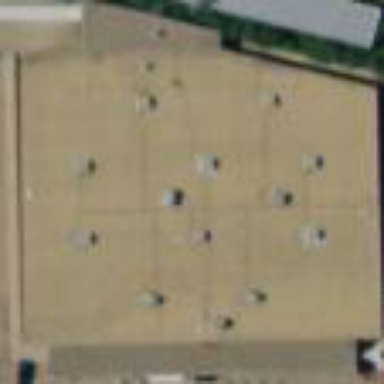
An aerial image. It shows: Building housing furniture shop.